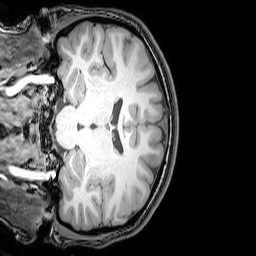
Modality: T1w
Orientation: coronal
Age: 21
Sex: female
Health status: healthy
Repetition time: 0.081 s
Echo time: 0.037 s